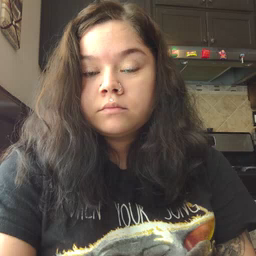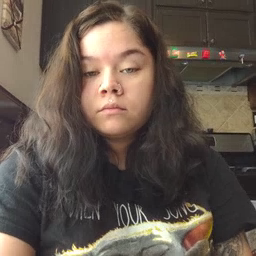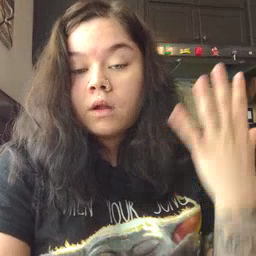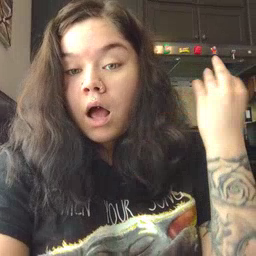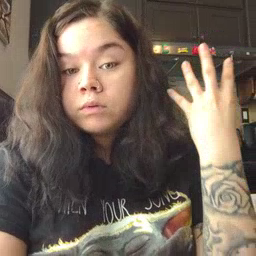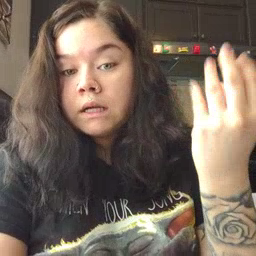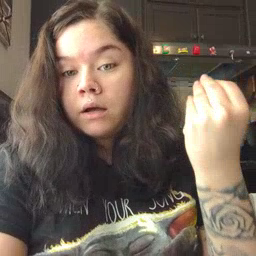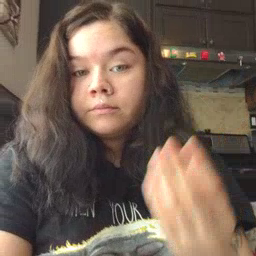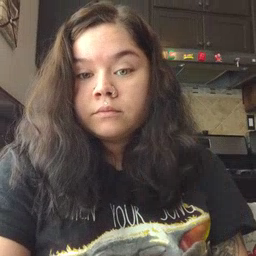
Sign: outside